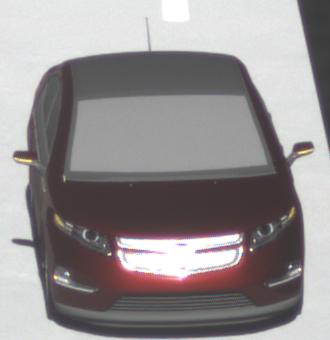
Make: Chevrolet
Model: Volt
Detailed model: Volt
Model produced from: 2011/11
Model produced until: 2014/08
Doors: 5
Color: red
Road condition: dry road
Daytime: morning or afternoon
Contrast: high contrast